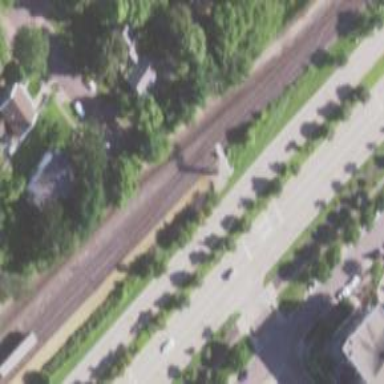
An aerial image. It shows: Railway signal.